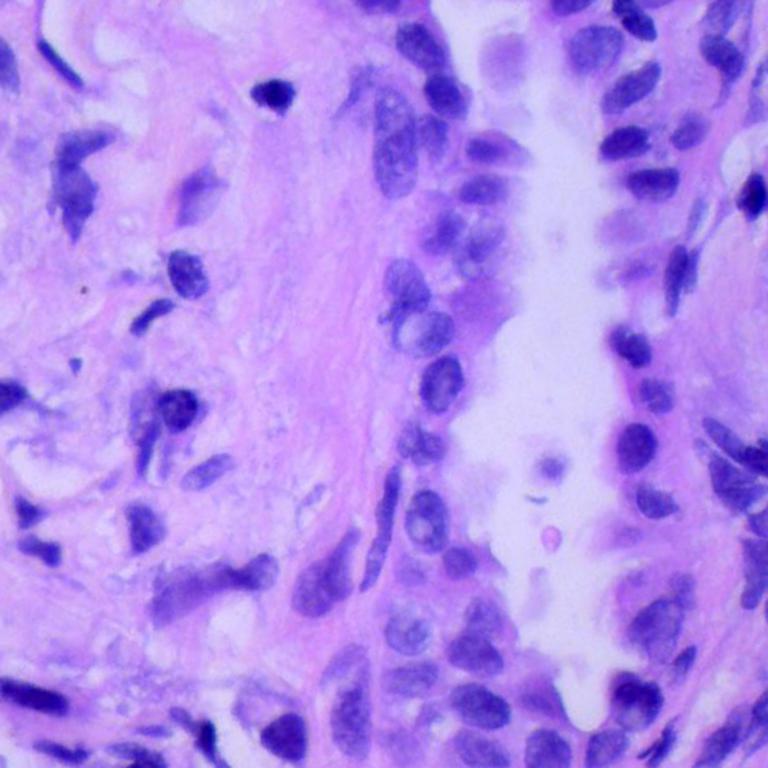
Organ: lung
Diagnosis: adenocarcinomas